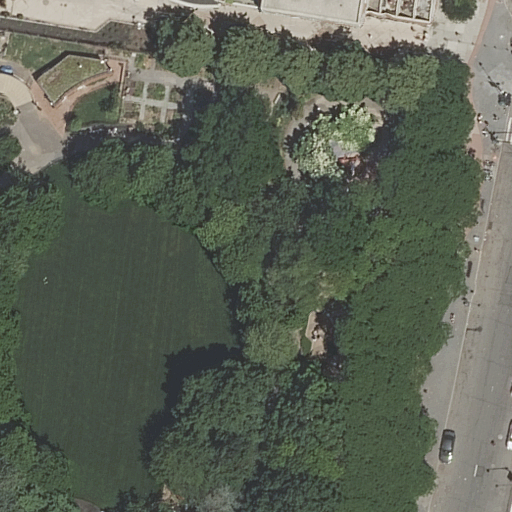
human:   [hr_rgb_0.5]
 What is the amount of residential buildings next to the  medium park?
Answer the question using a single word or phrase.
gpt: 1

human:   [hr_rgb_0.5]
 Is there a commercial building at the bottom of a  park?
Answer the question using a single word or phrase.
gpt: no

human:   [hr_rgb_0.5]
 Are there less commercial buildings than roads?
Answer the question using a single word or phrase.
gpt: yes

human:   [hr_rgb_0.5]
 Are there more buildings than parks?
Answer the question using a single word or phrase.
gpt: no

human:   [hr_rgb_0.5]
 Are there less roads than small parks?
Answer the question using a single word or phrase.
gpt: no

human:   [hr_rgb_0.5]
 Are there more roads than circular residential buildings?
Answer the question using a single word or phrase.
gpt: yes

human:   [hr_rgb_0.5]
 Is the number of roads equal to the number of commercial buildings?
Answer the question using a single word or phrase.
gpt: no

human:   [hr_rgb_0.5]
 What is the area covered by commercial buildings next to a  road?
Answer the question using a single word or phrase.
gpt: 0m2

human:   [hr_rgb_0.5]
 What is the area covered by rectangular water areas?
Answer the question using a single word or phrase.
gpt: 0m2

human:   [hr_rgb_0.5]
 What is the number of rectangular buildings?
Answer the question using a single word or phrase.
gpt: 0

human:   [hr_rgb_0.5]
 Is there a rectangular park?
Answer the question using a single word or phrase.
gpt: yes

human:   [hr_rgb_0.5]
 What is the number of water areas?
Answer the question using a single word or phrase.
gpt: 0

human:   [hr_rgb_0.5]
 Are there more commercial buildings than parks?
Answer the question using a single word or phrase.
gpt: no

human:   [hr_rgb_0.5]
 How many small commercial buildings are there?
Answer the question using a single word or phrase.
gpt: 0

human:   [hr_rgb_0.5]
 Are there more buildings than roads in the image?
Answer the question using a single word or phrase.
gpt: no

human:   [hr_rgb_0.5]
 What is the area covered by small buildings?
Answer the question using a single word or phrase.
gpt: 0m2

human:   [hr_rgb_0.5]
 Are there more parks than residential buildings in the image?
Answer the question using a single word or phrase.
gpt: yes

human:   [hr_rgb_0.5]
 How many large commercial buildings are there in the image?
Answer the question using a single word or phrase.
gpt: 0

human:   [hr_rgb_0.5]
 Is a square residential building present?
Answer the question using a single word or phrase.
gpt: no

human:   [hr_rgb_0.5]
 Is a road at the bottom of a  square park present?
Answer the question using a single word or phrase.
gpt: no

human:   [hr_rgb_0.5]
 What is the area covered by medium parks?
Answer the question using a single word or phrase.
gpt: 215m2

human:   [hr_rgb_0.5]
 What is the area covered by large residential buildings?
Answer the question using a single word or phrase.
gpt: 2108m2

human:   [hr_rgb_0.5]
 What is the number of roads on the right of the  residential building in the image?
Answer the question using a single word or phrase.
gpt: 3

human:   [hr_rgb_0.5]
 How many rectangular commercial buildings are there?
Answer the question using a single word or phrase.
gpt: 0

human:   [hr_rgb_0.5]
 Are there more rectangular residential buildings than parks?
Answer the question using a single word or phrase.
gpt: no

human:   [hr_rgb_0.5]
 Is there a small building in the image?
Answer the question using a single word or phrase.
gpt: no

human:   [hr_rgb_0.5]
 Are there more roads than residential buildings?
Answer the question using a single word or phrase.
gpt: yes

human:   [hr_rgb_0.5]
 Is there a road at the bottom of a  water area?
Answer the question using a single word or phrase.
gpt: no

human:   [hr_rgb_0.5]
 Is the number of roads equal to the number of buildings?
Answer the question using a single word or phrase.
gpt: no

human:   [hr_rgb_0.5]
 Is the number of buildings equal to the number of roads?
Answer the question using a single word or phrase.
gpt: no

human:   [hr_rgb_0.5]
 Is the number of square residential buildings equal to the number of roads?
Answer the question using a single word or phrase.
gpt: no

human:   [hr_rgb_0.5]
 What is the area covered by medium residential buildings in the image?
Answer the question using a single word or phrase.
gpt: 0m2

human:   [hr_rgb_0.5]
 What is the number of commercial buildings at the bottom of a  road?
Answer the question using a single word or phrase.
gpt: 0

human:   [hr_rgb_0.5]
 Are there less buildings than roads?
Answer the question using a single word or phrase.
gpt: yes

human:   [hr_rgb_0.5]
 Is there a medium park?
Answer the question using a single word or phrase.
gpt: yes

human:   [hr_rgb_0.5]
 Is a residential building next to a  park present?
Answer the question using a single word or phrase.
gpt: yes